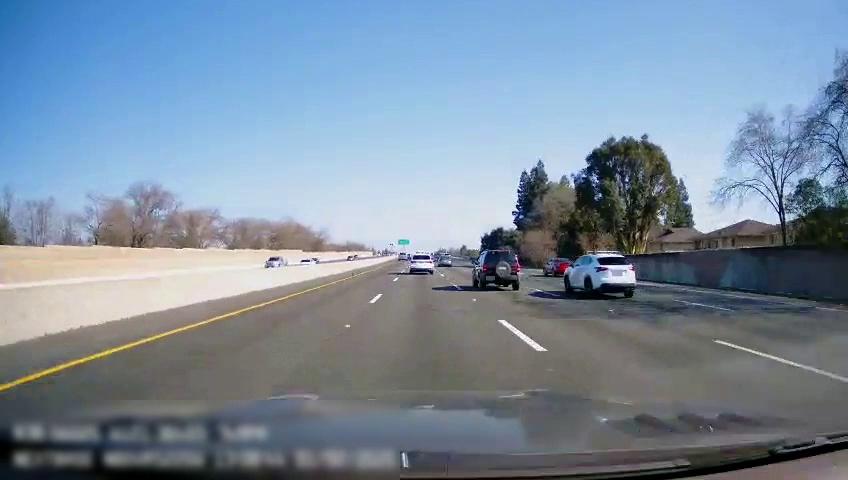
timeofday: Day
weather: Sunny
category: Drivable Space
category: Vehicles | Car
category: Vehicles | Car
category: Vehicles | SUV
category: Vehicles | SUV
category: Vehicles | Car
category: Vehicles | Car
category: Vehicles | SUV
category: Vehicles | Car
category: Lanes | Current Lane
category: Lanes | Alternate Lane
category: Lanes | Alternate Lane
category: Lanes | Alternate Lane
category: Lanes | Alternate Lane
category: Lanes | Alternate Lane